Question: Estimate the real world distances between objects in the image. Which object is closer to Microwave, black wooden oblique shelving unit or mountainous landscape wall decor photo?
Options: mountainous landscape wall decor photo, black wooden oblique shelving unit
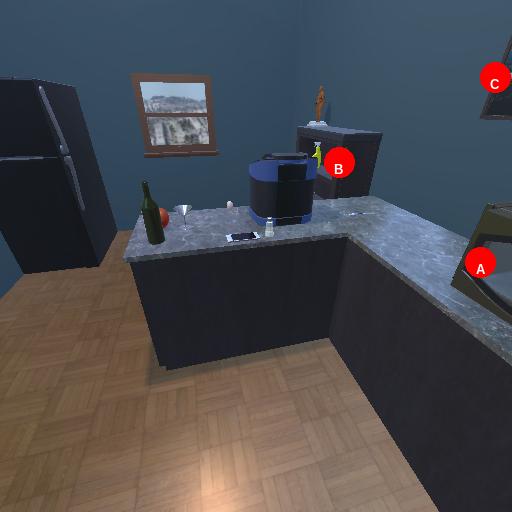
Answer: mountainous landscape wall decor photo